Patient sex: M
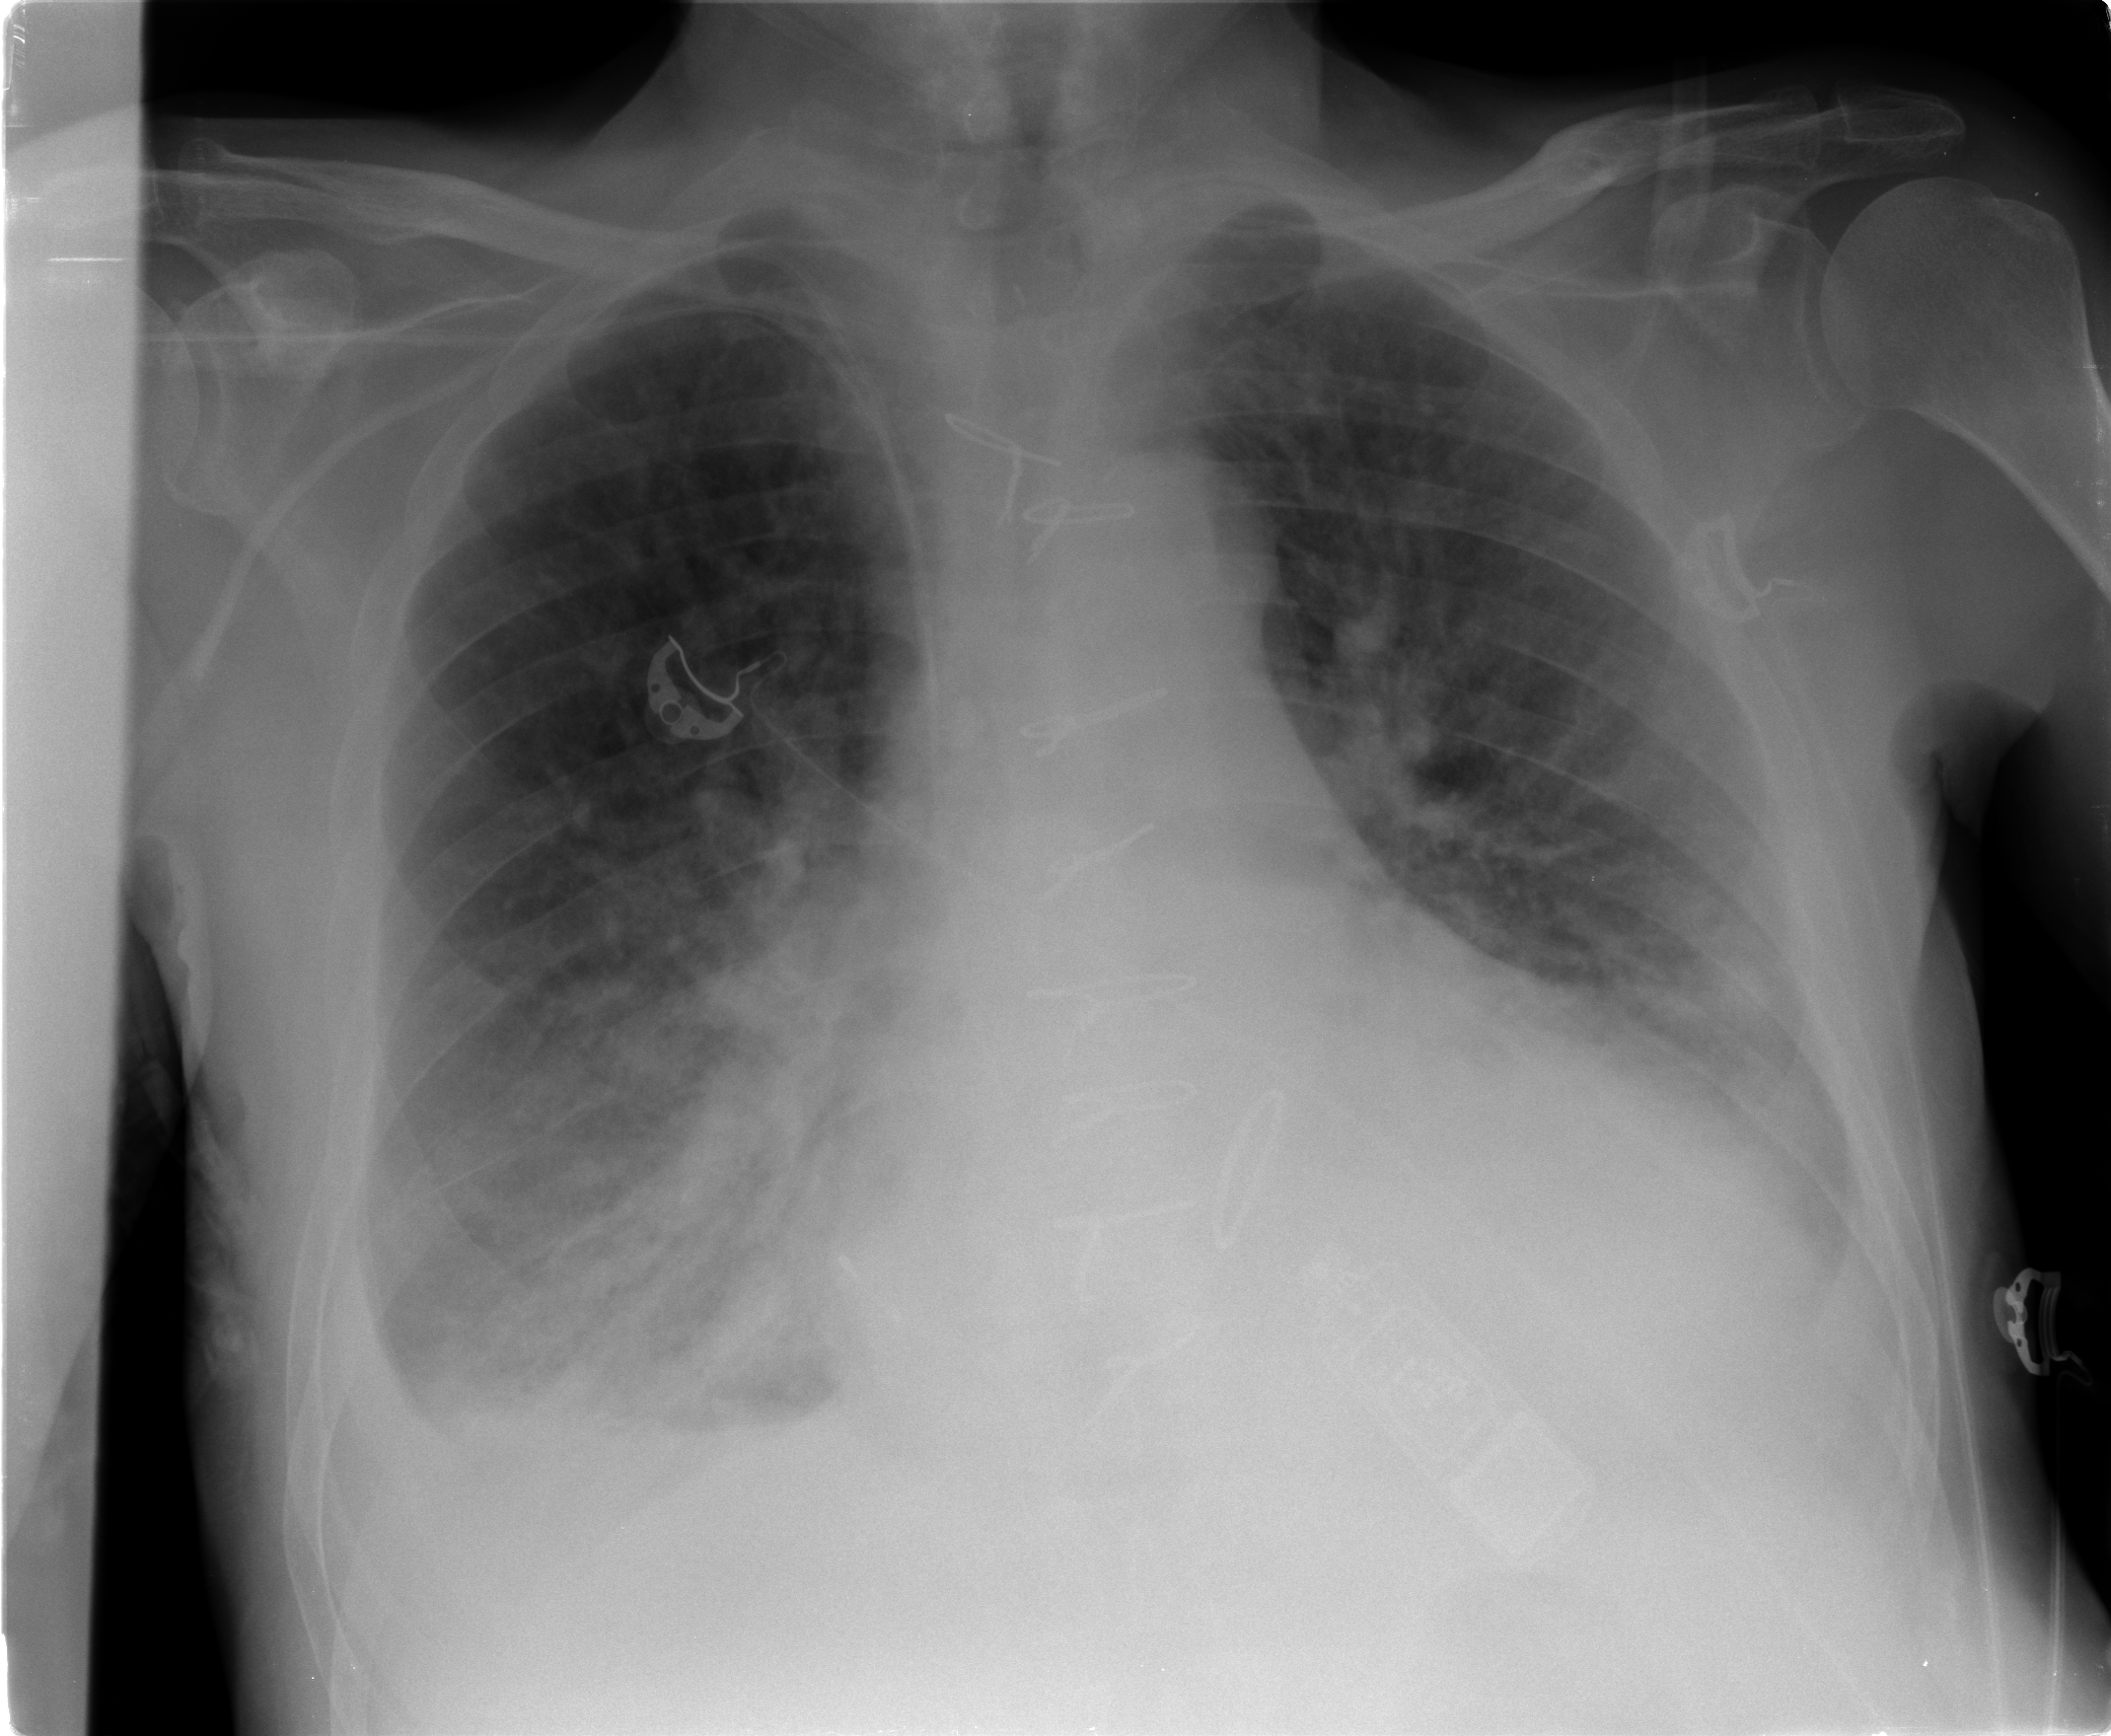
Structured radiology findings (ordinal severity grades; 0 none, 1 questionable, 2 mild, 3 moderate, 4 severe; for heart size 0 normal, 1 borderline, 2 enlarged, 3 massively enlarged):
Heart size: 2
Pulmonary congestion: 2
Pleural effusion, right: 2
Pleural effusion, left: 2
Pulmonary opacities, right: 2
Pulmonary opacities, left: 0
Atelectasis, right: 3
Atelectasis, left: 2